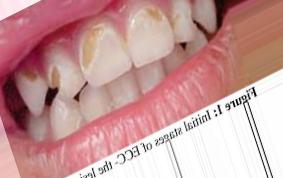
Condition: Caries